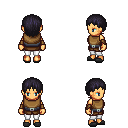
a pixel art fantasy rpg character, female body template, human, tanned skin, leather chest armor, white pants, raven plain hairstyle, leather bracers, gray slippers, four views (front, back, left, right), 2x2 character sprite sheet, small pixel art, hard edges, no anti-aliasing